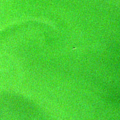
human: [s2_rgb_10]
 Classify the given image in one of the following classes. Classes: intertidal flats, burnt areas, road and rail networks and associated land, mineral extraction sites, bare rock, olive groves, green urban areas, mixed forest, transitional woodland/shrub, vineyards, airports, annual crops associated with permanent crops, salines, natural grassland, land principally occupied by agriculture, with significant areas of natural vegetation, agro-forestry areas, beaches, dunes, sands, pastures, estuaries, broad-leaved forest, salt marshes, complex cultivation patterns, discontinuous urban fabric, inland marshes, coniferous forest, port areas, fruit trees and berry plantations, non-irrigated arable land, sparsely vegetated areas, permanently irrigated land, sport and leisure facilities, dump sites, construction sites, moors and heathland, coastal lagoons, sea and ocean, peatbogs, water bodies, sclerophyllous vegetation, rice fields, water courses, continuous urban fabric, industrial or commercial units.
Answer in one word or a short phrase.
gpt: coastal lagoons